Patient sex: M
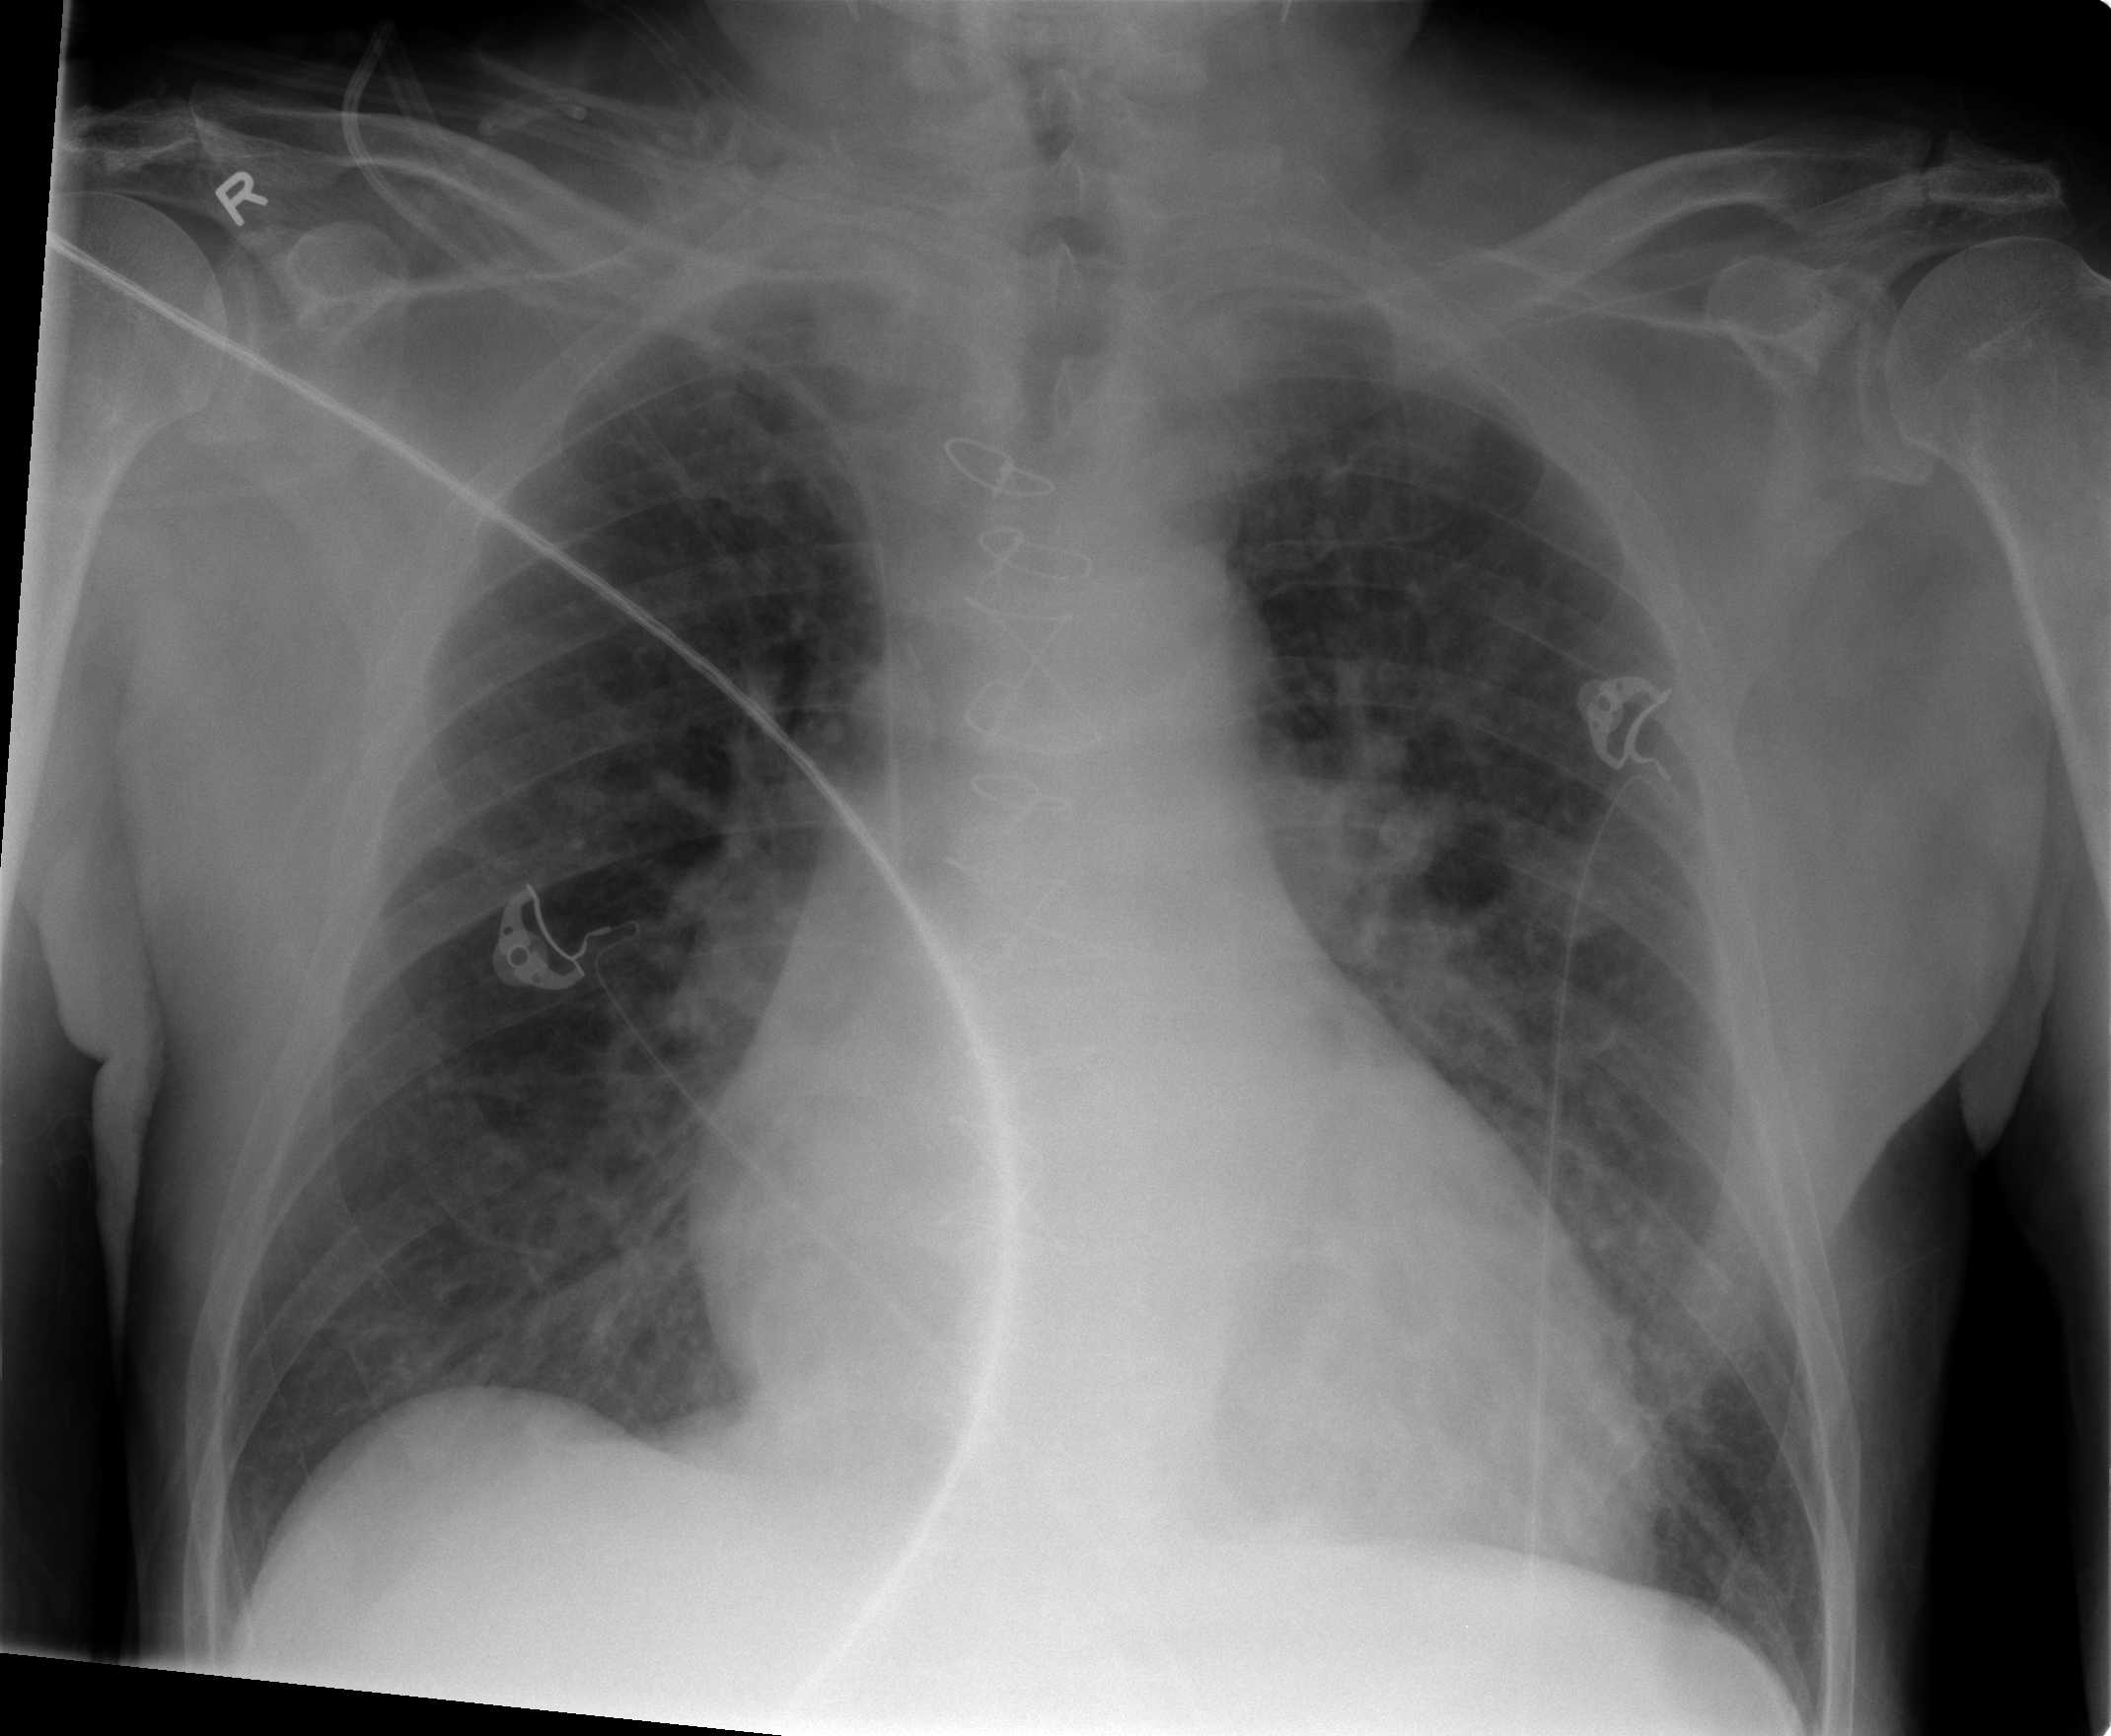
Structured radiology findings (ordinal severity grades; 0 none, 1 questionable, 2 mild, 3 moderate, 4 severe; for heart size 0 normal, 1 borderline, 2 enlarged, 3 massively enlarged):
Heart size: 2
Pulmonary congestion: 2
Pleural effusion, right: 0
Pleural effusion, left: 0
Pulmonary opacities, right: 0
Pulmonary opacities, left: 2
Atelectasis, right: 0
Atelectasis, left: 0